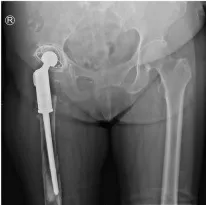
(A) A pelvic radiograph (anteroposterior view) shows the right acetabular prosthesis moving up significantly and the right femoral prosthesis sinking, with a slight and massive osseous defects on the pubis and proximal femur, respectively.
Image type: radiology (x_ray)